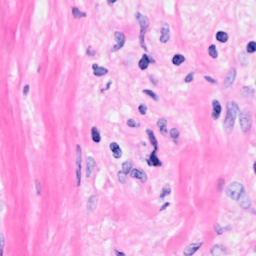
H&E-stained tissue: Breast